Echo time (TE): 1.6 ms
Repetition time (TR): 3.3 ms
Flip angle: 55 degrees
Bandwidth: 1040 Hz
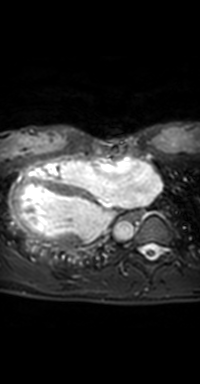
Patient age (years): 16
Disease severity: mild
Diagnoses: Marfan|Normal
Cardiac structures present: LV (left ventricle), RV (right ventricle), LA (left atrium), RA (right atrium), AO (aorta), PA (pulmonary artery), SVC (superior vena cava), IVC (inferior vena cava)